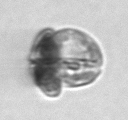
Label: Karenia